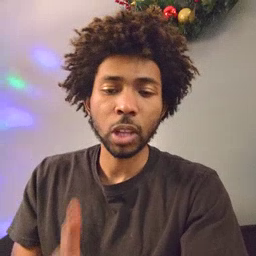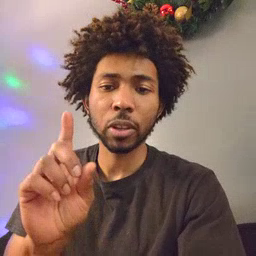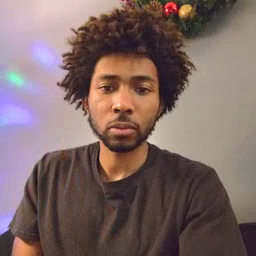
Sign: up